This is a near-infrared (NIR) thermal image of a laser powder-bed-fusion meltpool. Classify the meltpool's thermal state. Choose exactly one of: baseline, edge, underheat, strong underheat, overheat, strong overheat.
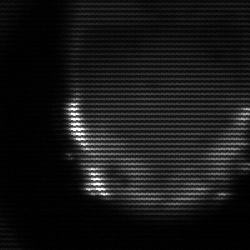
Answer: edge